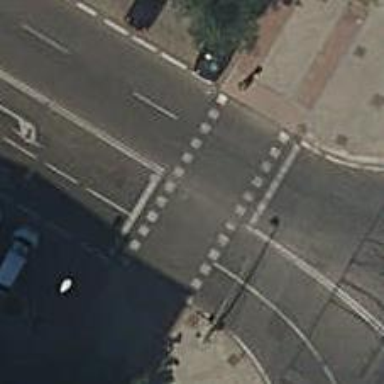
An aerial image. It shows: Road crossing with traffic signals.